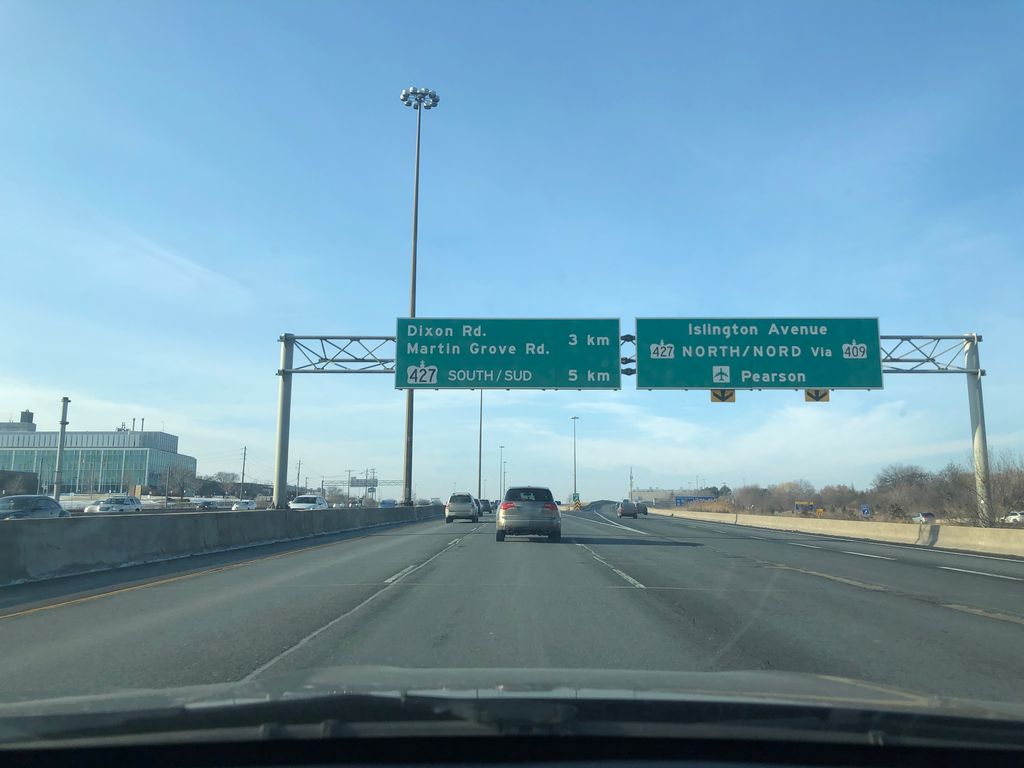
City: toronto